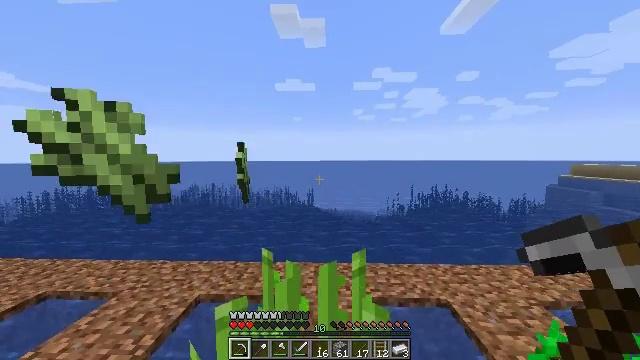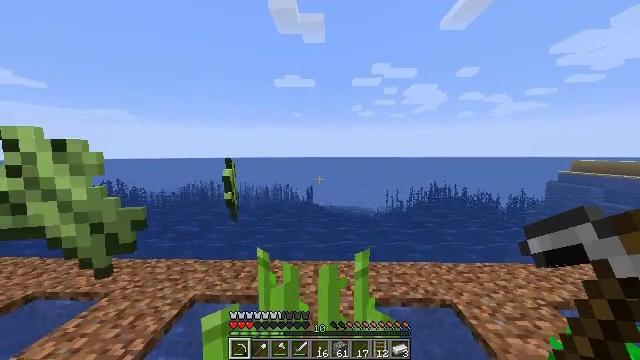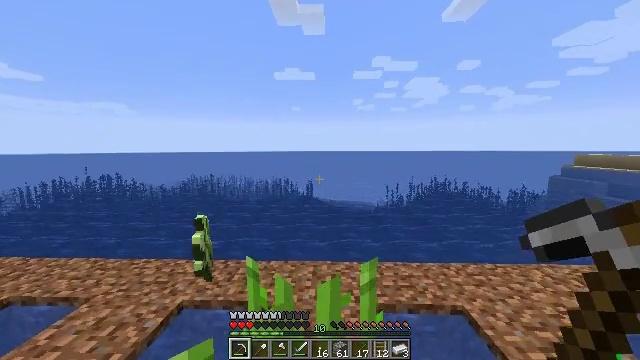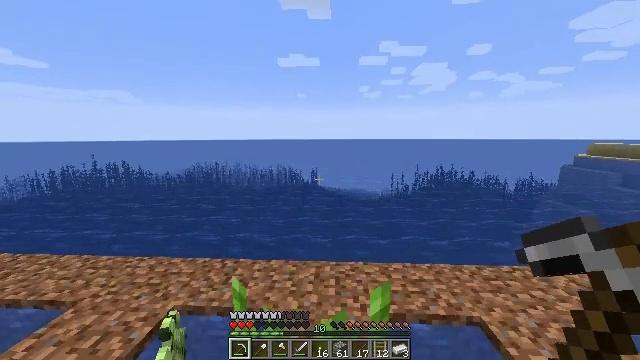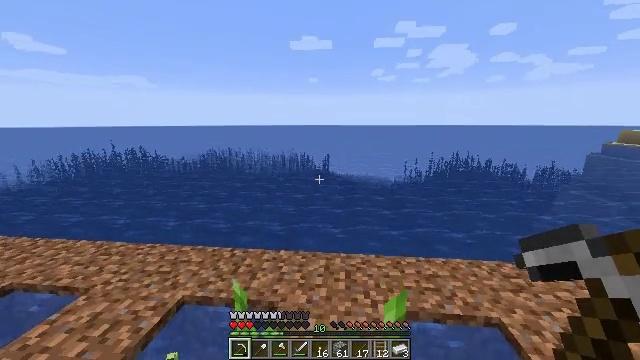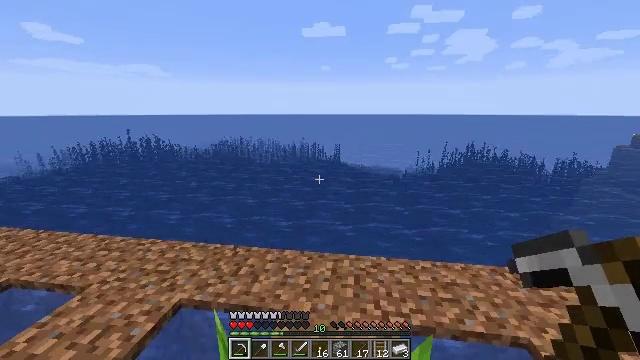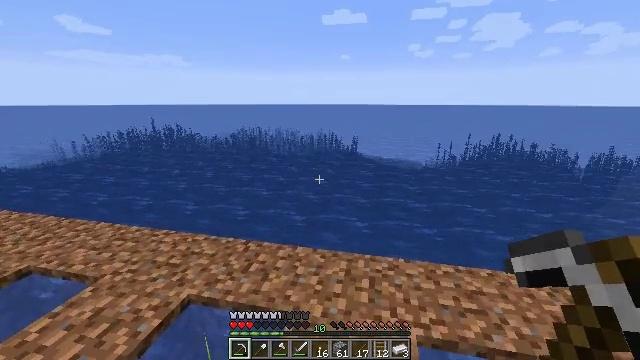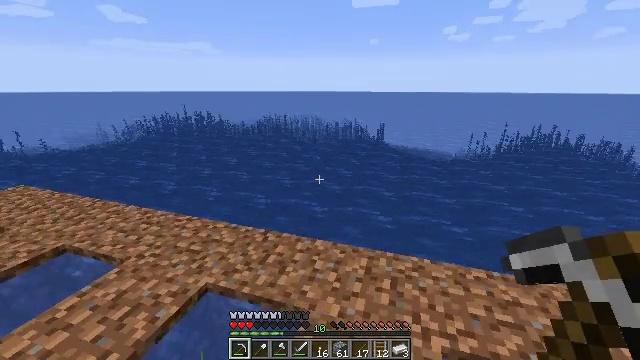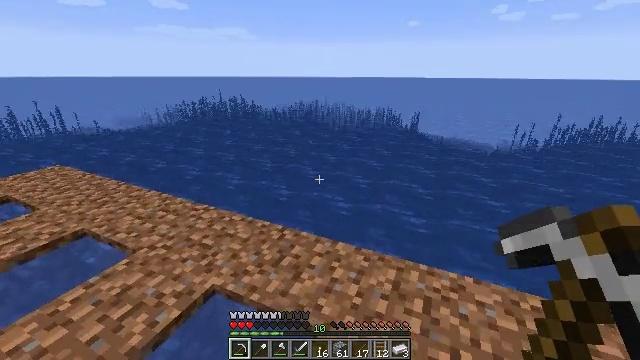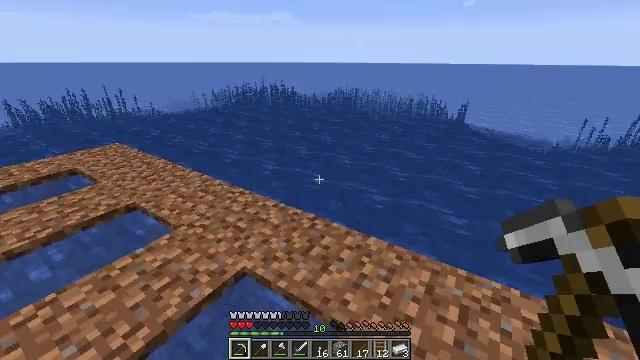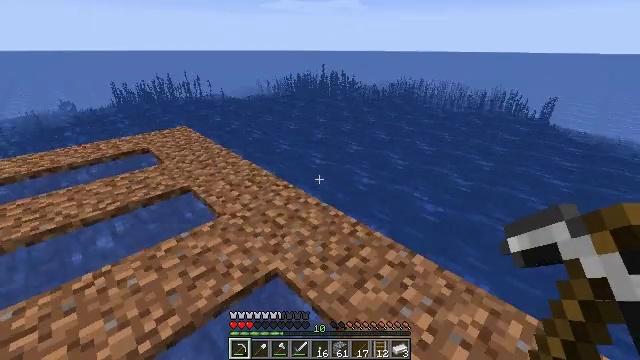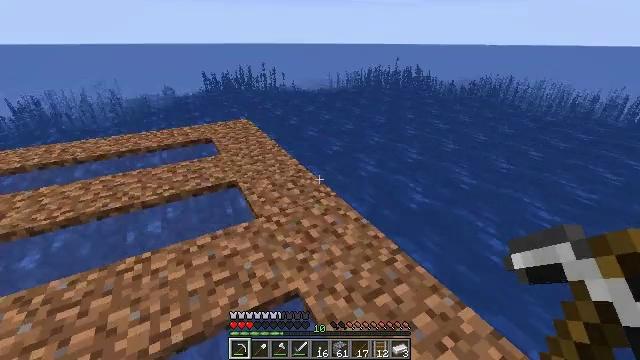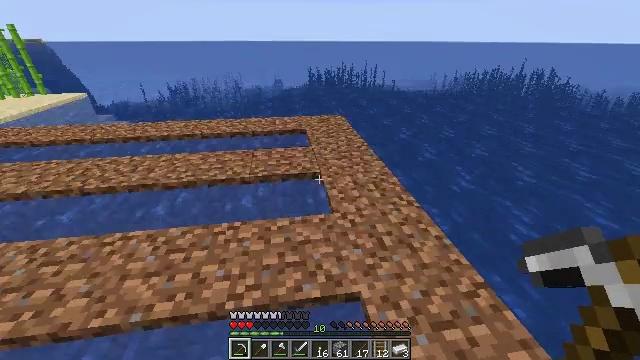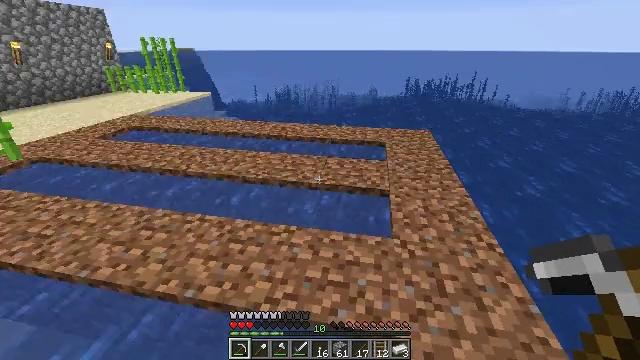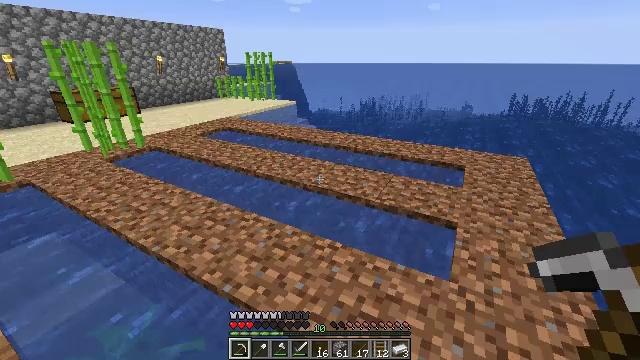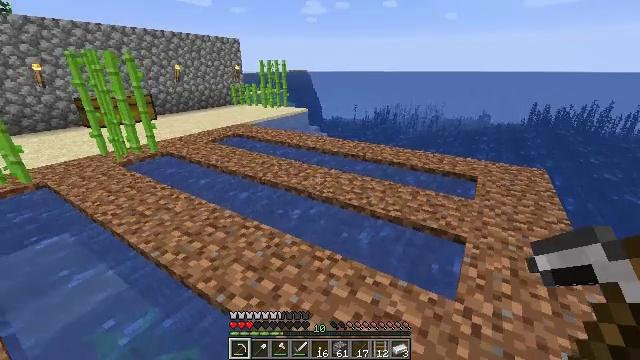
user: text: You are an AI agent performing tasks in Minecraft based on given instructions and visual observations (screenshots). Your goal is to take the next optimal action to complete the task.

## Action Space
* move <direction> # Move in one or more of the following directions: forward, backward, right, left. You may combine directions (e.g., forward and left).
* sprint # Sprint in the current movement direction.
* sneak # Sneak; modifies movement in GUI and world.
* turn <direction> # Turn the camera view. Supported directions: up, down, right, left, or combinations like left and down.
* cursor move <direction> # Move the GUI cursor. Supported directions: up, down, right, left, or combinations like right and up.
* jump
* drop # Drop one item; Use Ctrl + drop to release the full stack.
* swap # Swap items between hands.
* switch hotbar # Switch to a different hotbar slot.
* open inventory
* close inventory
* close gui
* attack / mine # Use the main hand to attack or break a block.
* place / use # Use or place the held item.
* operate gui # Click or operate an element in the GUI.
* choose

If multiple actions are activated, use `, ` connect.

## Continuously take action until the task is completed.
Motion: motion action
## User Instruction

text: Break the sugar cane.
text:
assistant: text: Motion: move forward
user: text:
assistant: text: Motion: move forward, turn down
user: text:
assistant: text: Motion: move forward, turn left and down
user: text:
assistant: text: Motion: move forward, turn left and down
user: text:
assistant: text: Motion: move forward, turn left and down
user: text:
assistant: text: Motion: move forward, turn left and down
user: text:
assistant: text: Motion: move forward, turn left and down
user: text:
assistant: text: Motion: move forward, turn left and down
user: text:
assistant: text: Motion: move forward, turn left and down
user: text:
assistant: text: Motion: move forward and move right, turn left and down
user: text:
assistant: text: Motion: move forward and move right, turn left and down
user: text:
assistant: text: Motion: move forward and move right, turn left
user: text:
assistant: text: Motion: move forward and move right, turn left and up
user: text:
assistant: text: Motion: move forward and move right, turn left and up
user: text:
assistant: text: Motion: move forward and move right, turn left and up
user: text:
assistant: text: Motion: move right, turn right and up
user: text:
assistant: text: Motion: no_op
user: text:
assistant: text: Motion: no_op
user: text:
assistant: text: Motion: no_op
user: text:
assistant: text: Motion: no_op
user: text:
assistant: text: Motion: turn left
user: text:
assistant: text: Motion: move right, turn left
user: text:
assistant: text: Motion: move forward and move right, turn left
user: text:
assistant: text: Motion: move forward and move right, turn left
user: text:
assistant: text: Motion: move forward and move right, turn left
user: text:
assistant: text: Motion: move forward, turn left
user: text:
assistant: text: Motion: move forward, turn left
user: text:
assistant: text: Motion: move forward, turn left
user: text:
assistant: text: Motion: move forward
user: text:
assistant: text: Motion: move forward